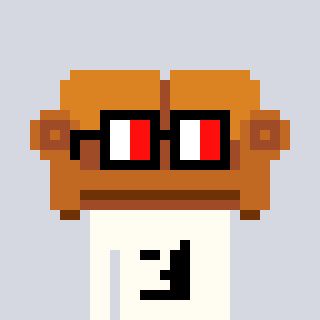
a pixel art character with square glasses with black frames and red eyes, a couch-shaped head and a grayscale-colored body on a cool background